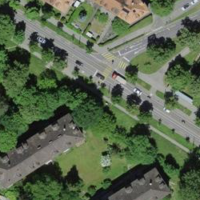
EUNIS habitat code: 55
Species observed at this site:
Fagus sylvatica
Acer campestre
Salvia pratensis